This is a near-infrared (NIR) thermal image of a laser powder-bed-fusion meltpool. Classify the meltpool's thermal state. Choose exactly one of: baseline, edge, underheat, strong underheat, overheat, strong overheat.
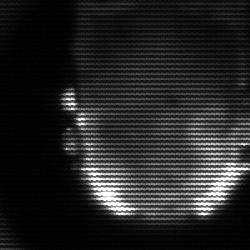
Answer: baseline